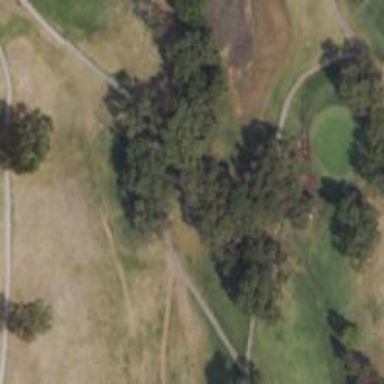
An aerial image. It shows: High-quality path used as golf course track.